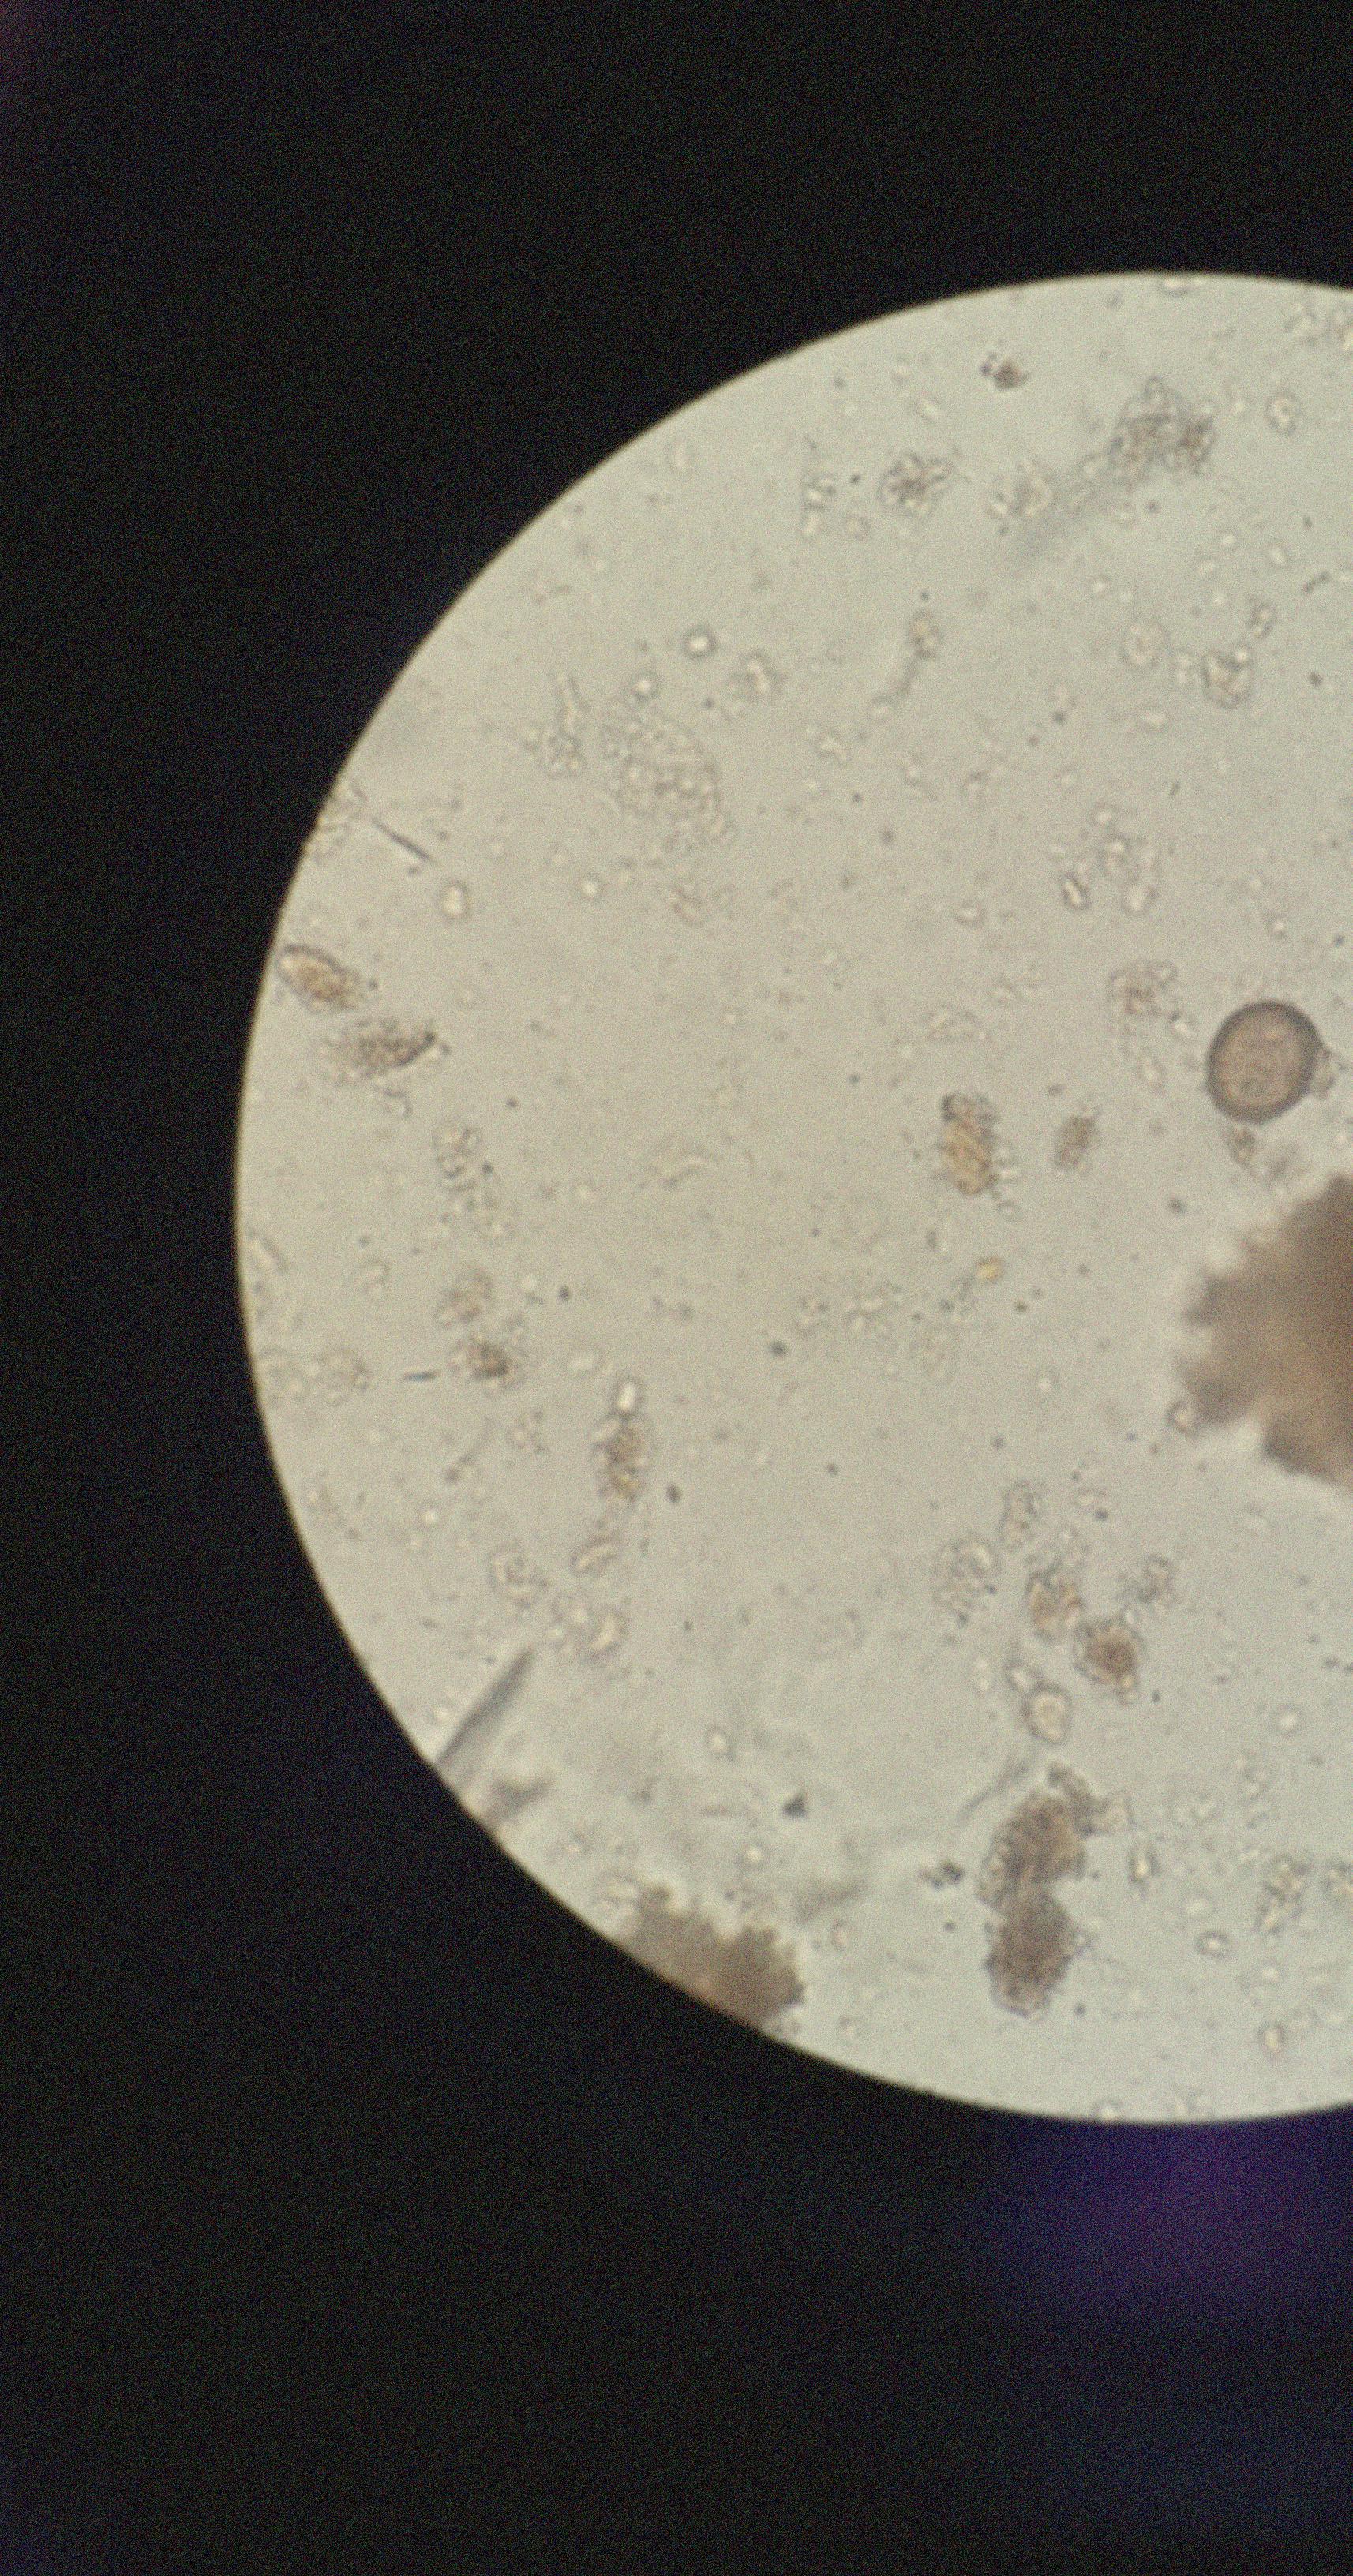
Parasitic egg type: Taenia spp. egg